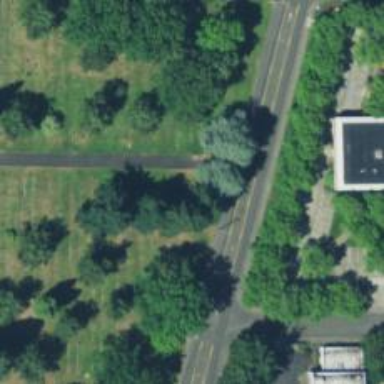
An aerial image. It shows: Secondary road with asphalt surface. There is sidewalk on the left side.